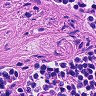
Metastatic tissue present: no